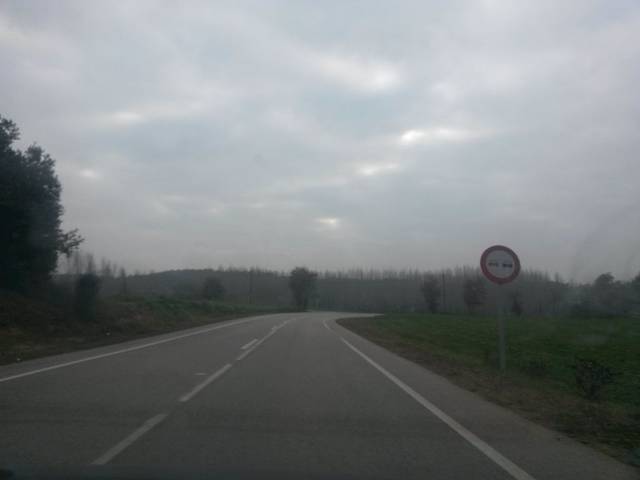
Region: Spain
Coordinates: 41.92, 2.772